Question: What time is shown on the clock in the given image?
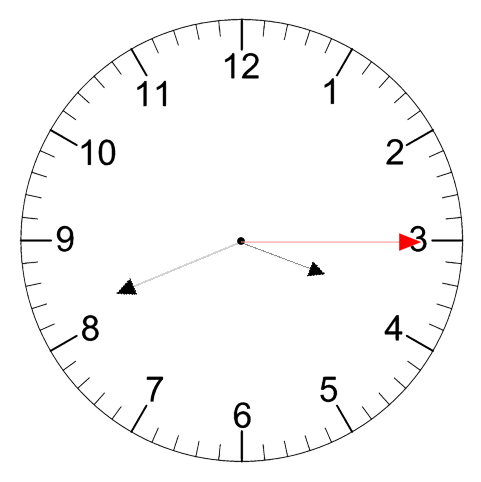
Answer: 03:41:15